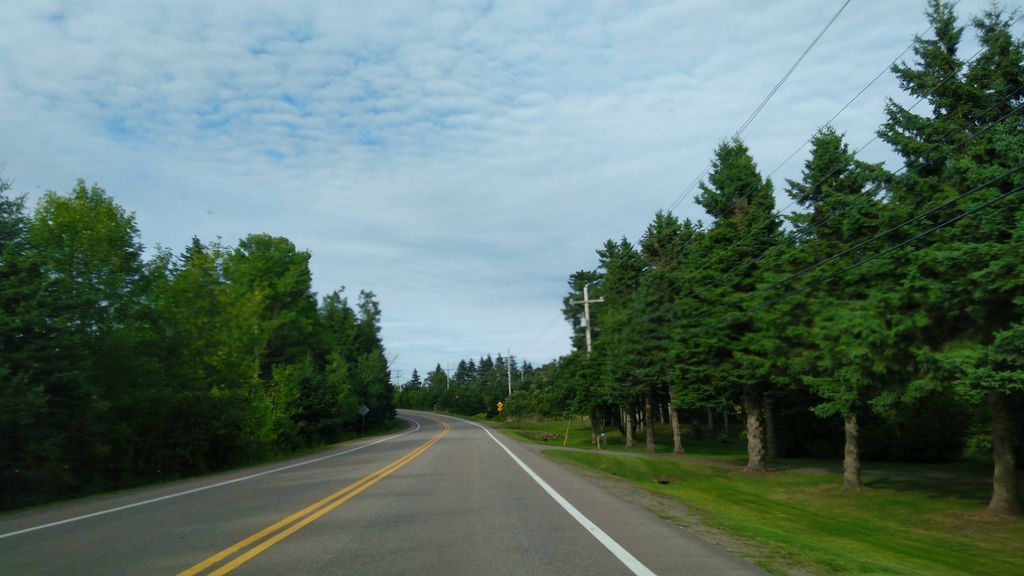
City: charlottetown